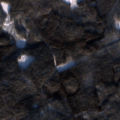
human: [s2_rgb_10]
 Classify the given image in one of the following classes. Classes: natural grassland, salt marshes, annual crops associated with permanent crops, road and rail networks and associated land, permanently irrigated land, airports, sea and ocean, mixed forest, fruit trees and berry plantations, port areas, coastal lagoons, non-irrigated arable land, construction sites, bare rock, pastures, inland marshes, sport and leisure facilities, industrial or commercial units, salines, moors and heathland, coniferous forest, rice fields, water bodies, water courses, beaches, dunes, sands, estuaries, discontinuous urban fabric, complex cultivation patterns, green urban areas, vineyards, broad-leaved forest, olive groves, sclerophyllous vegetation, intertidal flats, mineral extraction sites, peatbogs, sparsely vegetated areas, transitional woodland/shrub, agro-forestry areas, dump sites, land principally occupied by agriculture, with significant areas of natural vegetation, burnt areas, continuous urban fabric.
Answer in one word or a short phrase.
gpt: coniferous forest